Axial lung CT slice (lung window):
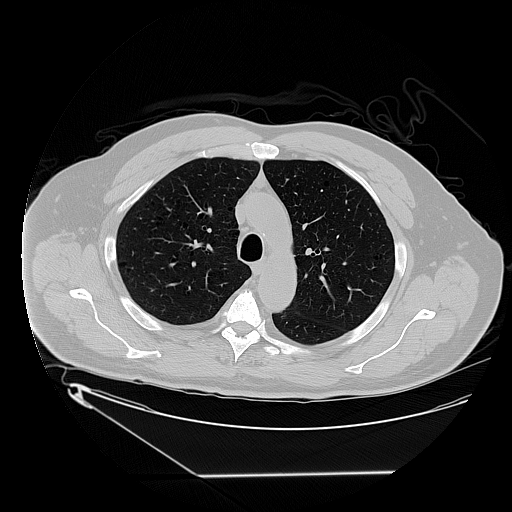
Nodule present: no